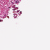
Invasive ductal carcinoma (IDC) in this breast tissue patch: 0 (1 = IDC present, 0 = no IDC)